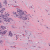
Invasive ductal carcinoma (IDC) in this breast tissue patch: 1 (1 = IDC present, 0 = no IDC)